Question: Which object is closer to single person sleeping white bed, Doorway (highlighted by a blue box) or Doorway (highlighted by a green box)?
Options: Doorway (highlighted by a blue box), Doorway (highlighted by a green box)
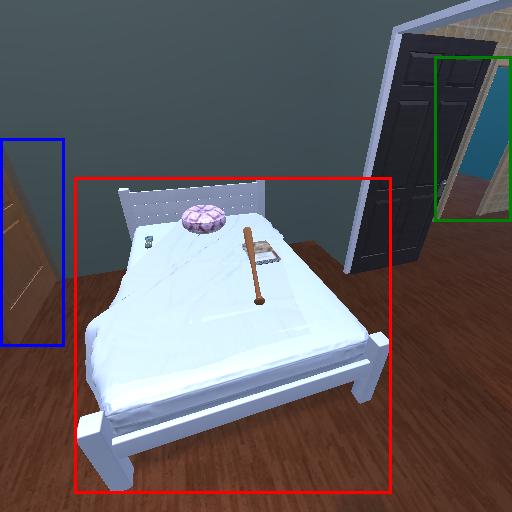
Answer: Doorway (highlighted by a blue box)